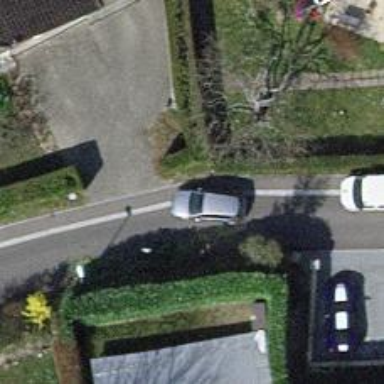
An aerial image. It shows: Asphalt sidewalk along the footway.